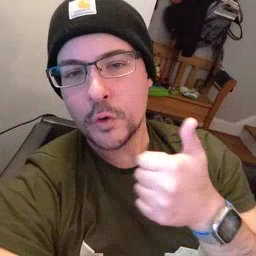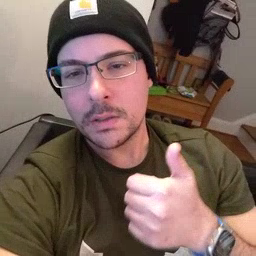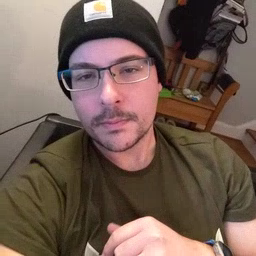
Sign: every